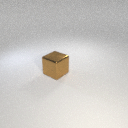
large brown metal cube